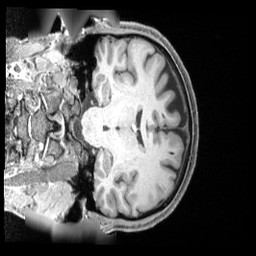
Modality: T1w
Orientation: coronal
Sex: male
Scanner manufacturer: siemens
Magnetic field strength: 3 T
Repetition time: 2.4 s
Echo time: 0.00222 s